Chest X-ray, PA view. Patient: 16 years old, sex F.
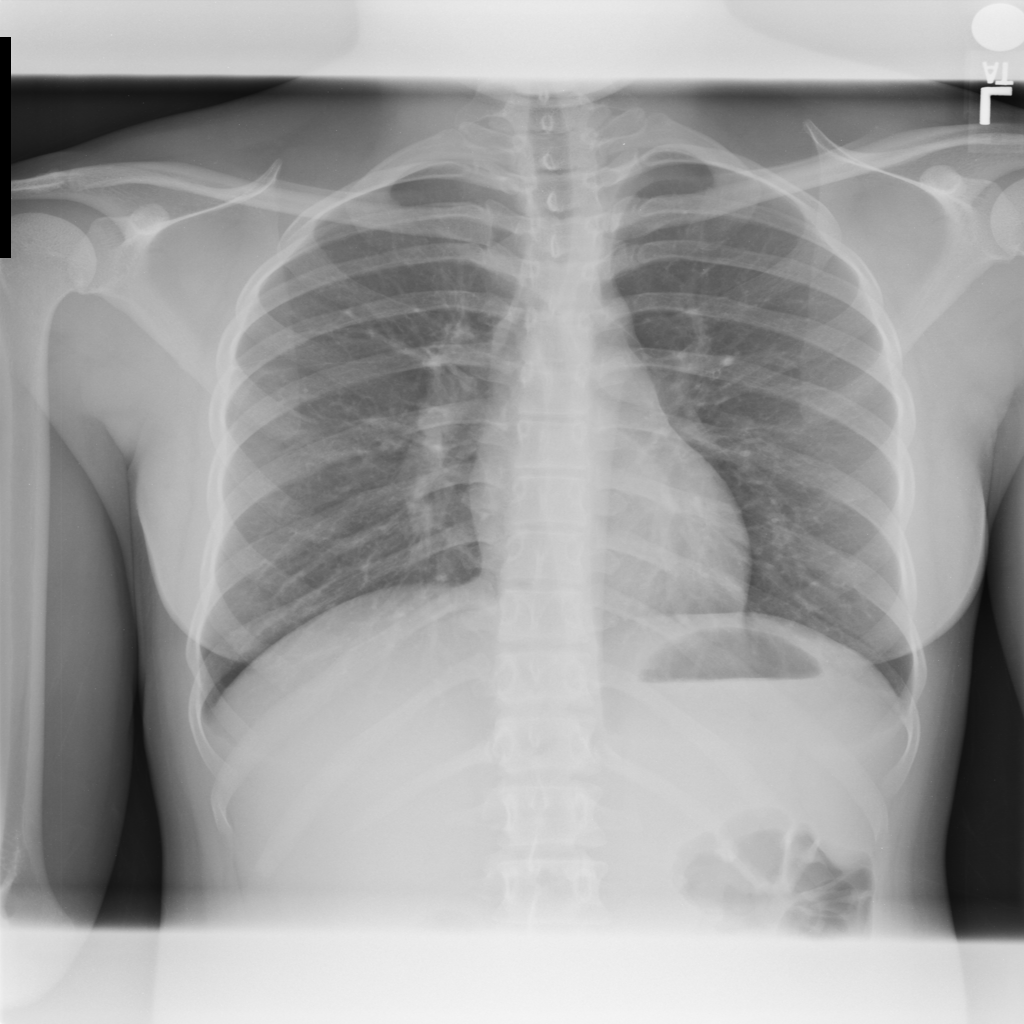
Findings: No Finding